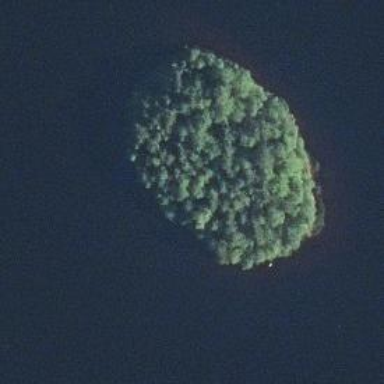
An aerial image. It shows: Islet.